You are looking at raw rotor-rig vibration samples arranged as a grayscale image. Based on the visible evidence, which rotor condition applies: normal, misalignment, unbalance, looseness?
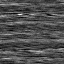
Answer: looseness